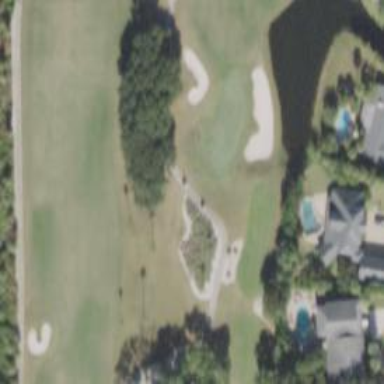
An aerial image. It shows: Golf hole.